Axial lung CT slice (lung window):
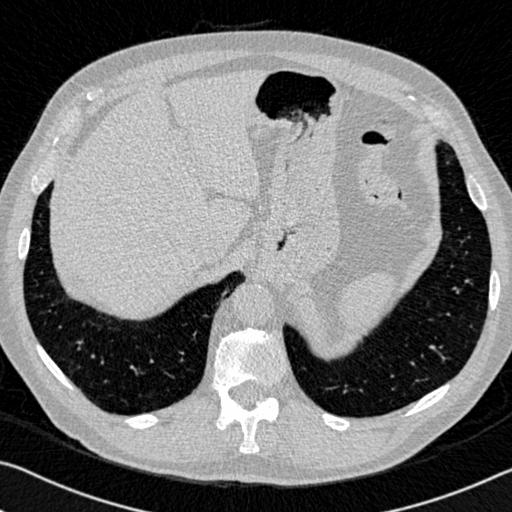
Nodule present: no